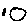
Label: circle